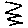
Label: zigzag